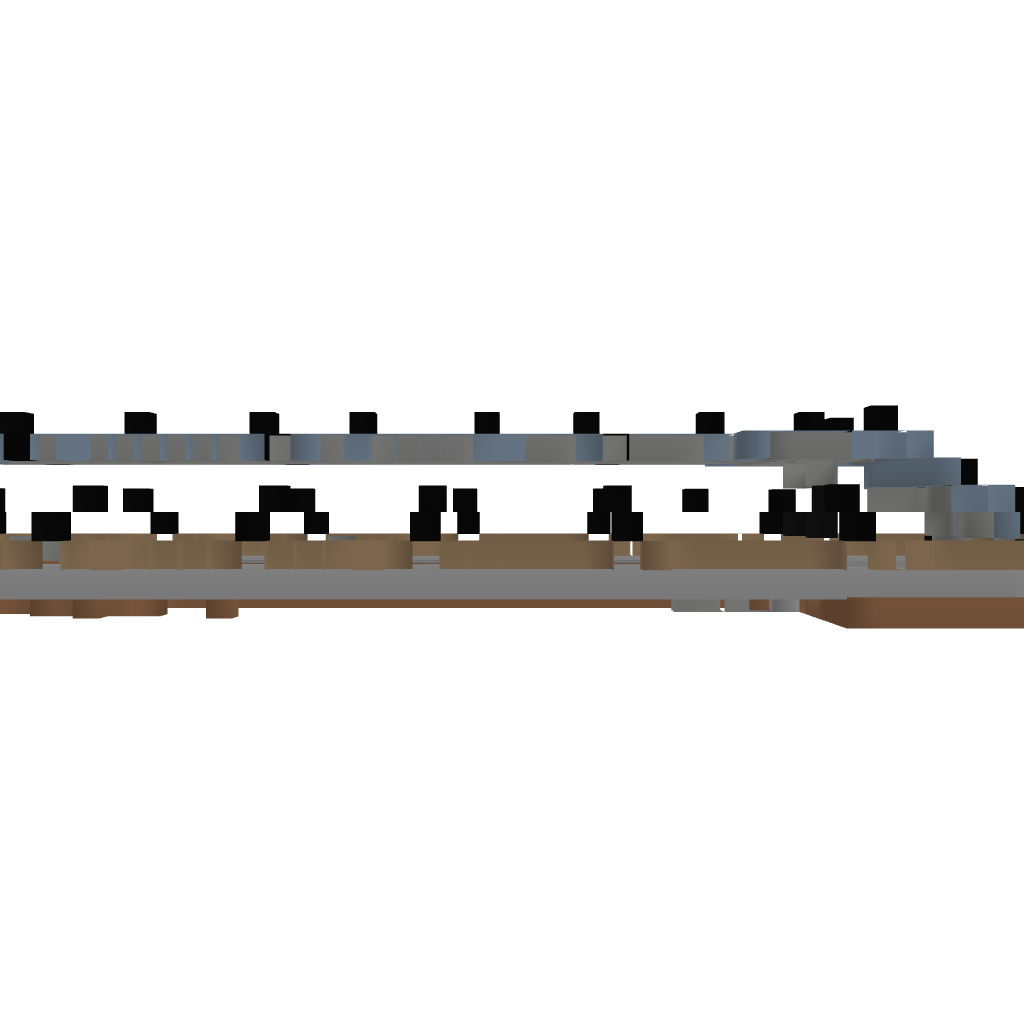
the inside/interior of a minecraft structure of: Huge Furnace Factory